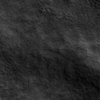
Label: not_dusty